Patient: sex M, age 42
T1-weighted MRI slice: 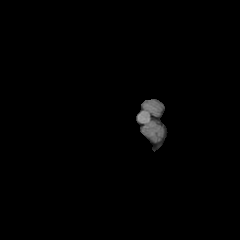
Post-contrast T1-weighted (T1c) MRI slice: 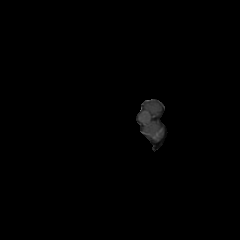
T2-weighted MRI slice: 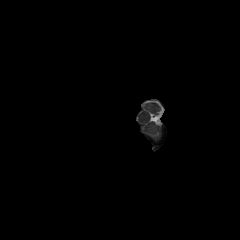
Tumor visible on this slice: no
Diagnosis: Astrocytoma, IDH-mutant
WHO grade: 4